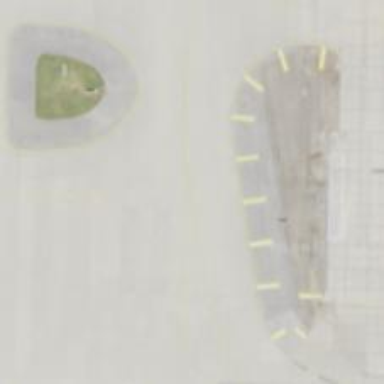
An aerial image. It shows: Image of taxiway at airport.